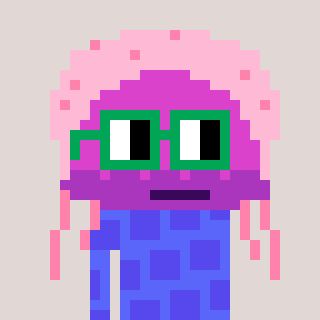
a pixel art character with square green glasses, a jellyfish-shaped head and a purple-colored body on a warm background